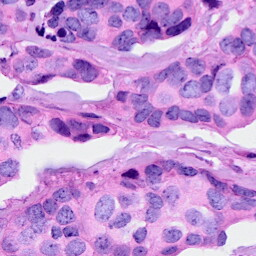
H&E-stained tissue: Breast